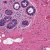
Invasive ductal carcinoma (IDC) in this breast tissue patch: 0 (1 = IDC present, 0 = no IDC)